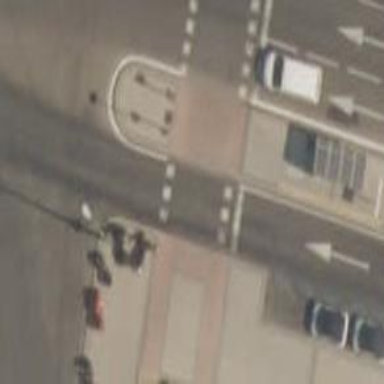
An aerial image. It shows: Crossing with traffic signals.